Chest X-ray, AP view. Patient: 51 years old, sex F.
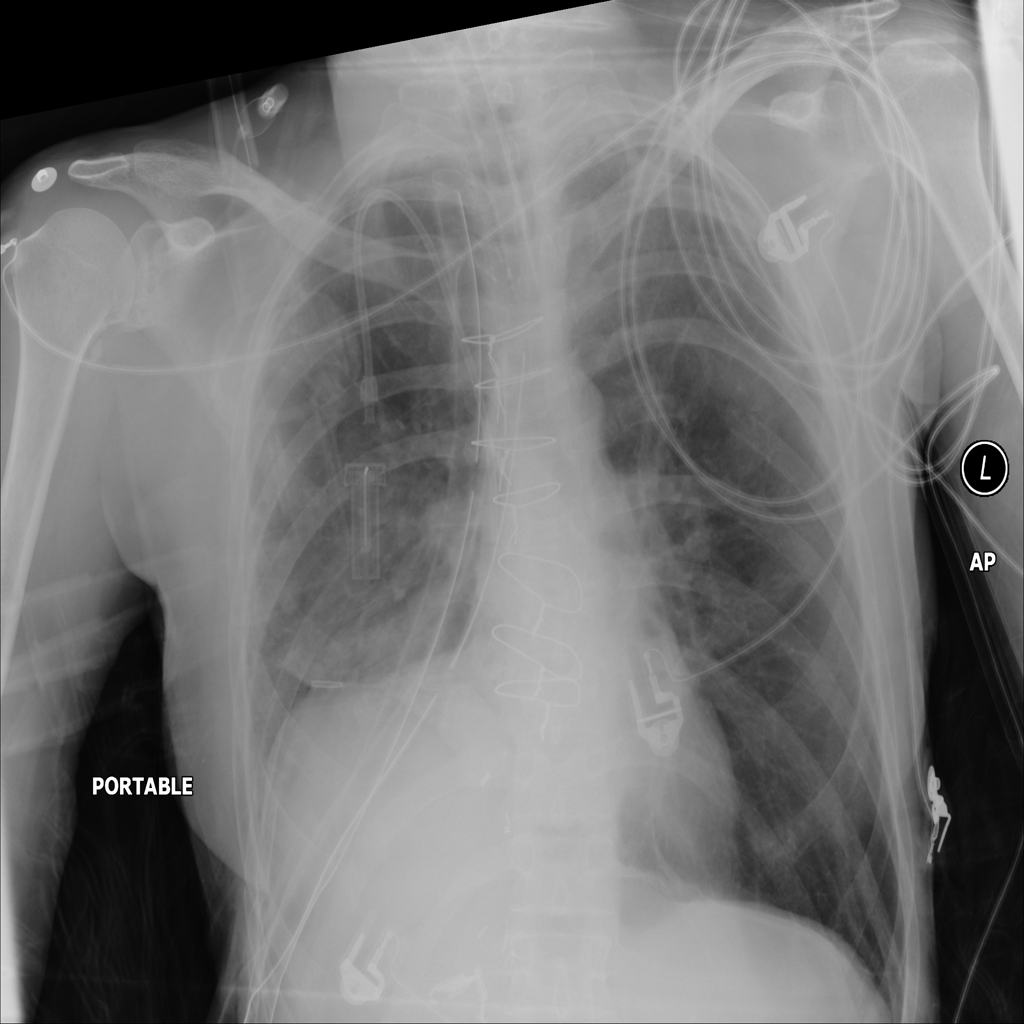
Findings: No Finding